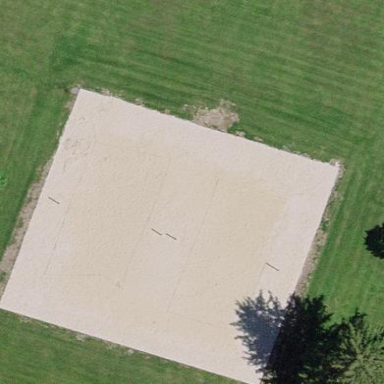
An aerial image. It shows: Sandy pitch designated for beach volleyball.